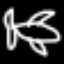
Label: airplane